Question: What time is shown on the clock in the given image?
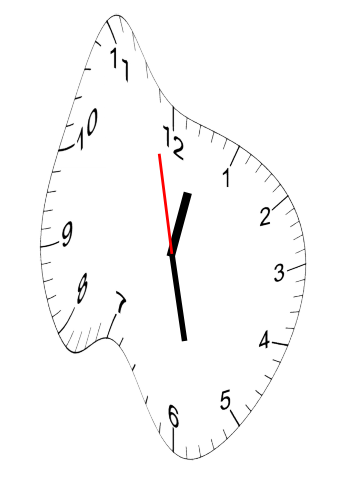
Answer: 12:27:58